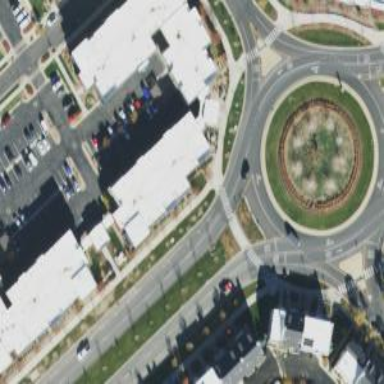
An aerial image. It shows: Traffic island located on footway.